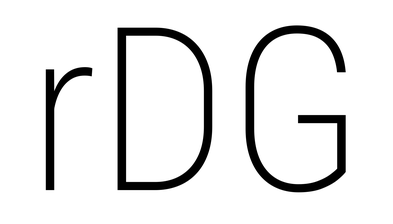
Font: Roboto_Condensed_ExtraLight